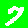
Digit: 7